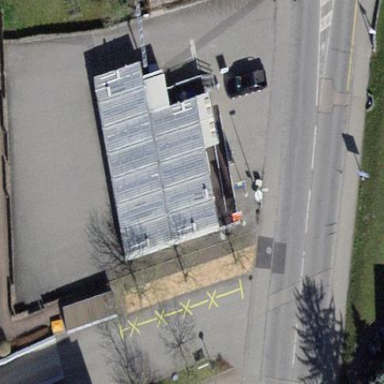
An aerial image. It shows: Parking area with surface.